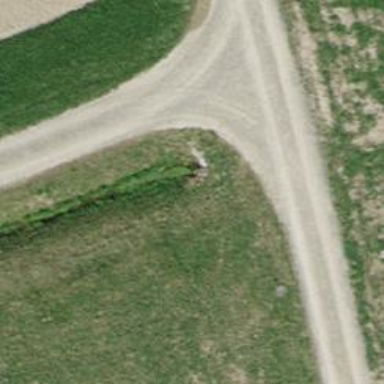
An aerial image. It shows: Culvert tunnel under ditch.